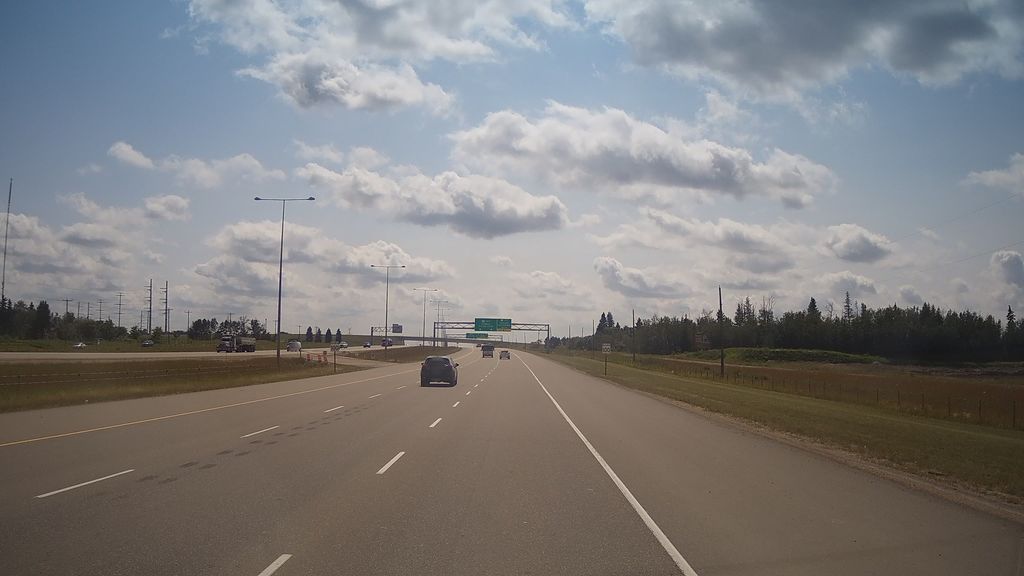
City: edmonton